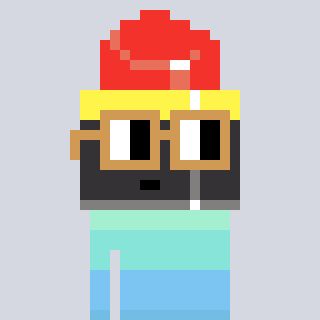
a pixel art character with square brown glasses, a lipstick-shaped head and a slimegreen-colored body on a cool background